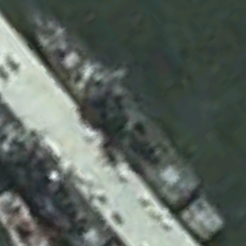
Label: destroyer